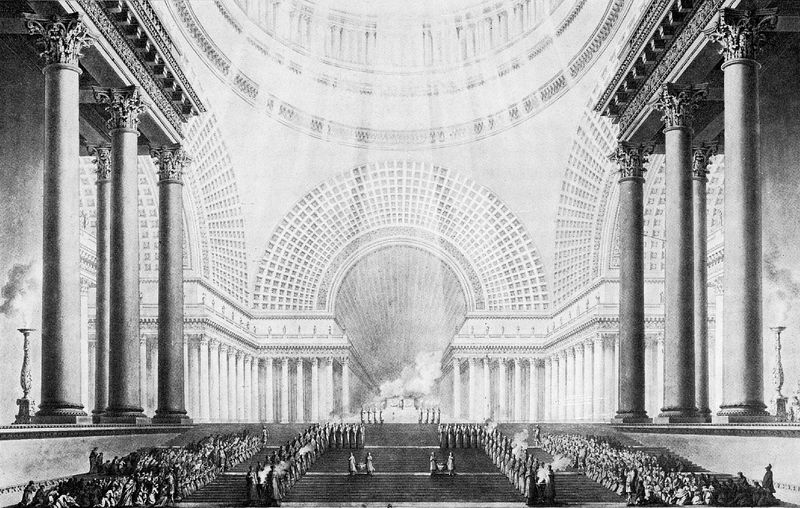
Titel: Entwurf  für die Kirche Madeleine von Boullée
Künstler: Etienne-Louis Boullée
Schlagwörter: feuer, himmel, weiß, menschen, licht, raum, schwarz, säule, säulen, zeichnung, gebäude, kirche, qualm, rauch, sonne, stehend, bühne, theater, vase, kuppel, treppen, stufen, halle, schauspiel, bögen, strahlen, stich, schwarzweiß, zeremonie, entwurf, reihen, halbkreis, weihrauch, prozession, tempel, erleuchtung, akademie, ritual, römisch, romanisch, säuln